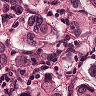
Metastatic tissue present: yes